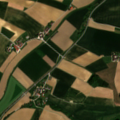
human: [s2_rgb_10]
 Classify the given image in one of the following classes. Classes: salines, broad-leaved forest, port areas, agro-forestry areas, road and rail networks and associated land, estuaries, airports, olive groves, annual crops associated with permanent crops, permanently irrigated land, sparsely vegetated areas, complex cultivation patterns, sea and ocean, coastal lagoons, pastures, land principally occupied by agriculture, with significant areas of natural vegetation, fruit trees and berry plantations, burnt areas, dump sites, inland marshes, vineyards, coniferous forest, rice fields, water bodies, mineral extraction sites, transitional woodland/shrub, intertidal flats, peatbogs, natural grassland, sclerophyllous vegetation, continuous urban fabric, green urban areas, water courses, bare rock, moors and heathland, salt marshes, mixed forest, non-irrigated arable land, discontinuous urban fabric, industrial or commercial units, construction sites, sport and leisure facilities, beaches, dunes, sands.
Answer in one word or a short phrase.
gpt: non-irrigated arable land, complex cultivation patterns, broad-leaved forest